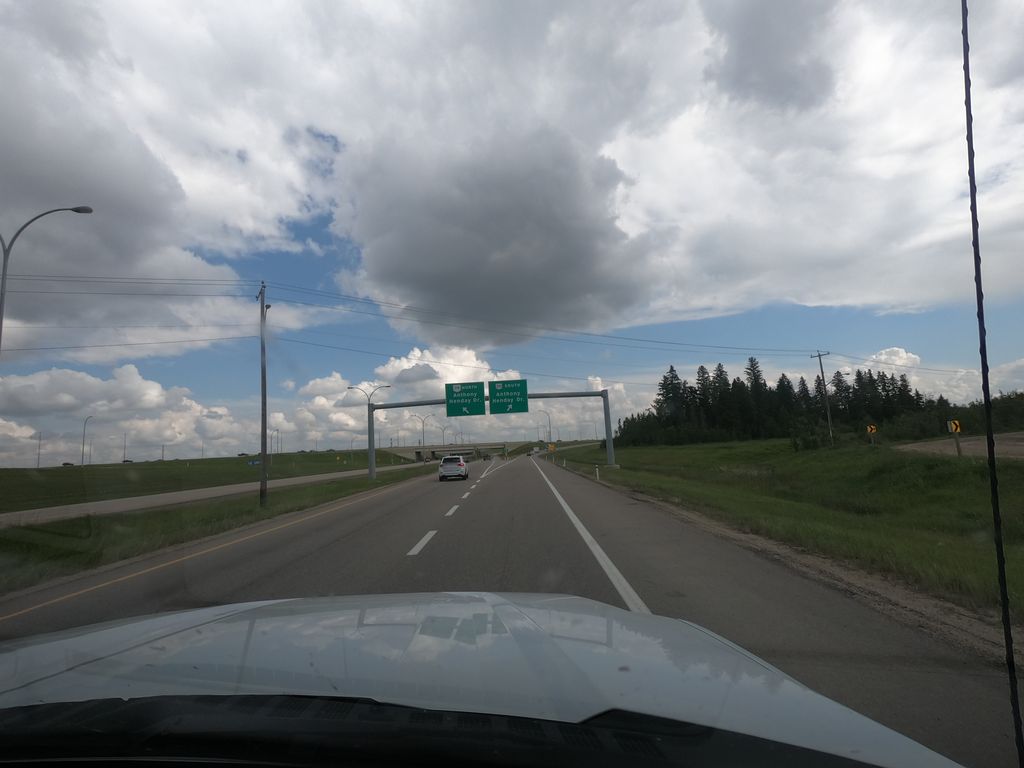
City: edmonton